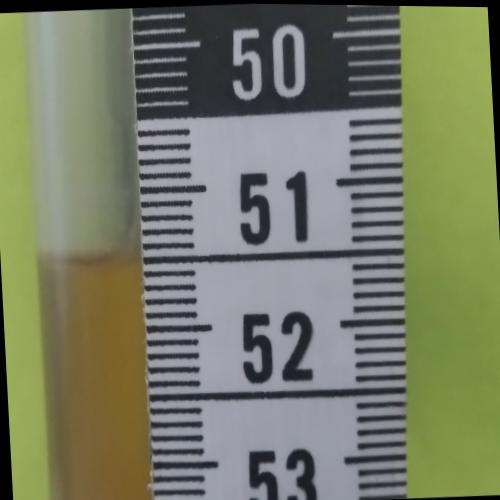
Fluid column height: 51.5 cm